Field crop: maize
Growth stage: 1
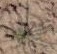
Species: salsola